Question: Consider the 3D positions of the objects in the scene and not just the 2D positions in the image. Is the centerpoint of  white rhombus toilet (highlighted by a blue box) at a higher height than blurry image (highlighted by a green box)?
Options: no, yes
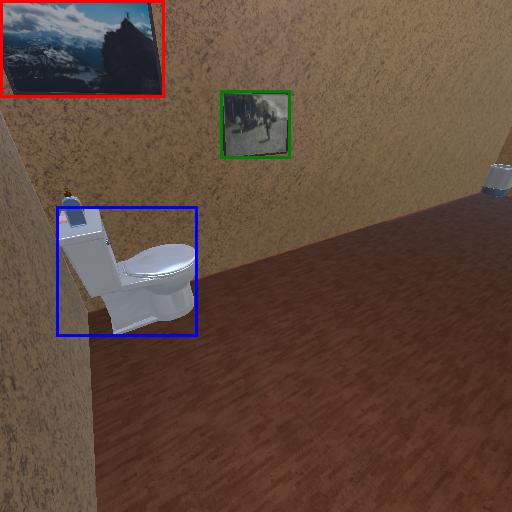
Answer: no